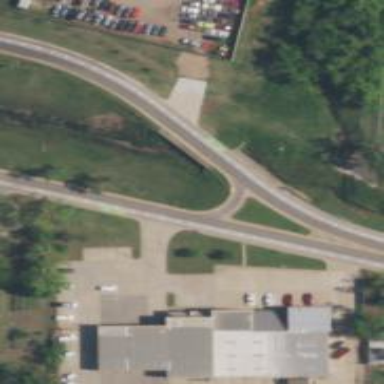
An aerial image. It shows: Secondary link road with asphalt surface.